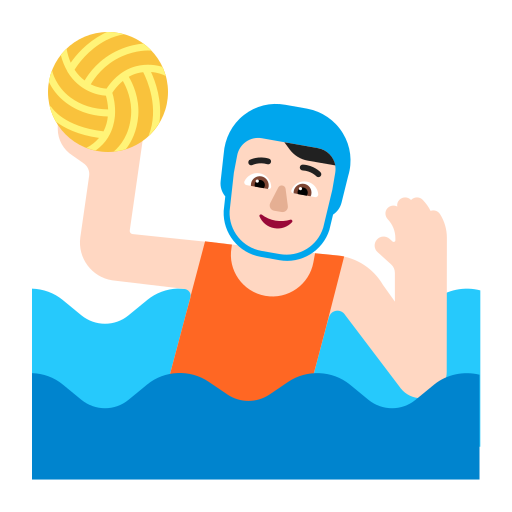
person playing water polo flat light